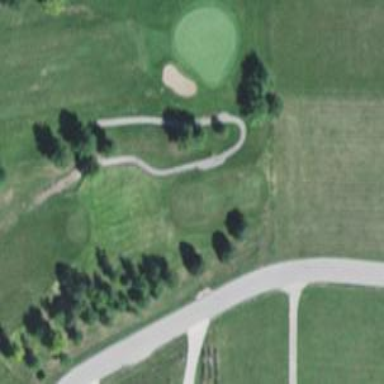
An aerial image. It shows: Service road designated as golf cart path.